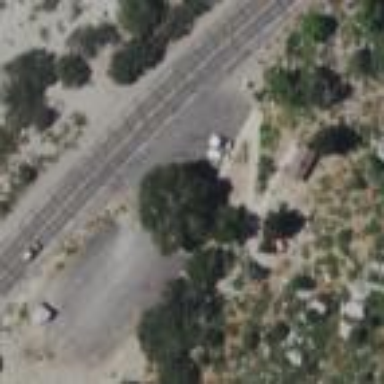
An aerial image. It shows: Rest area along the road designated as picnic site.